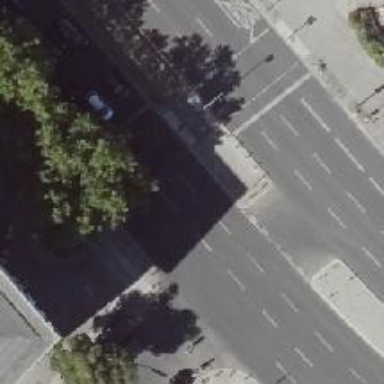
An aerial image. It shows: Crossing with traffic signals.